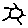
Label: sun